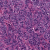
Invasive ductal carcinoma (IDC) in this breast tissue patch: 1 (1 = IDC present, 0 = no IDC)